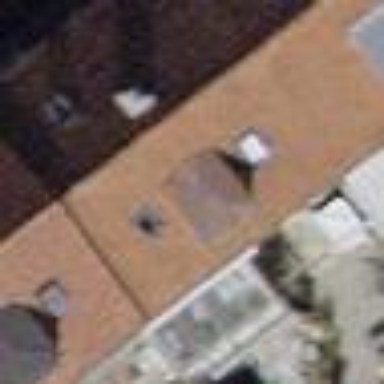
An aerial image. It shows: Gabled house with tile roof oriented across the building.